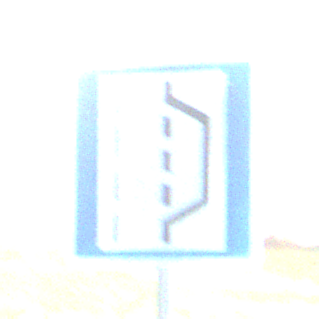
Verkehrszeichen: NothalteUndPannenbucht
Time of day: MorningAfternoon
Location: Outdoor (Nature)
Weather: Clear
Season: Winter
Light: Natural